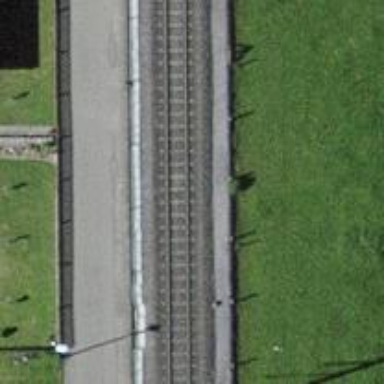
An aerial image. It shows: Railway signal.